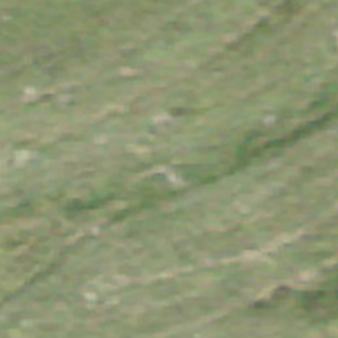
Label: other